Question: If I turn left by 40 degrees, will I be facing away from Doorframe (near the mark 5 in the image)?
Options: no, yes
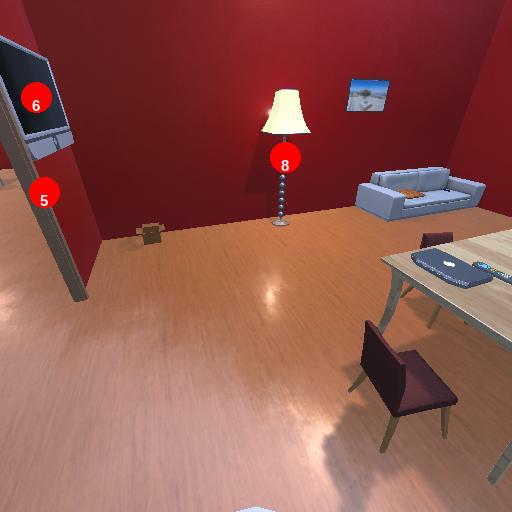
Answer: no